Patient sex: M
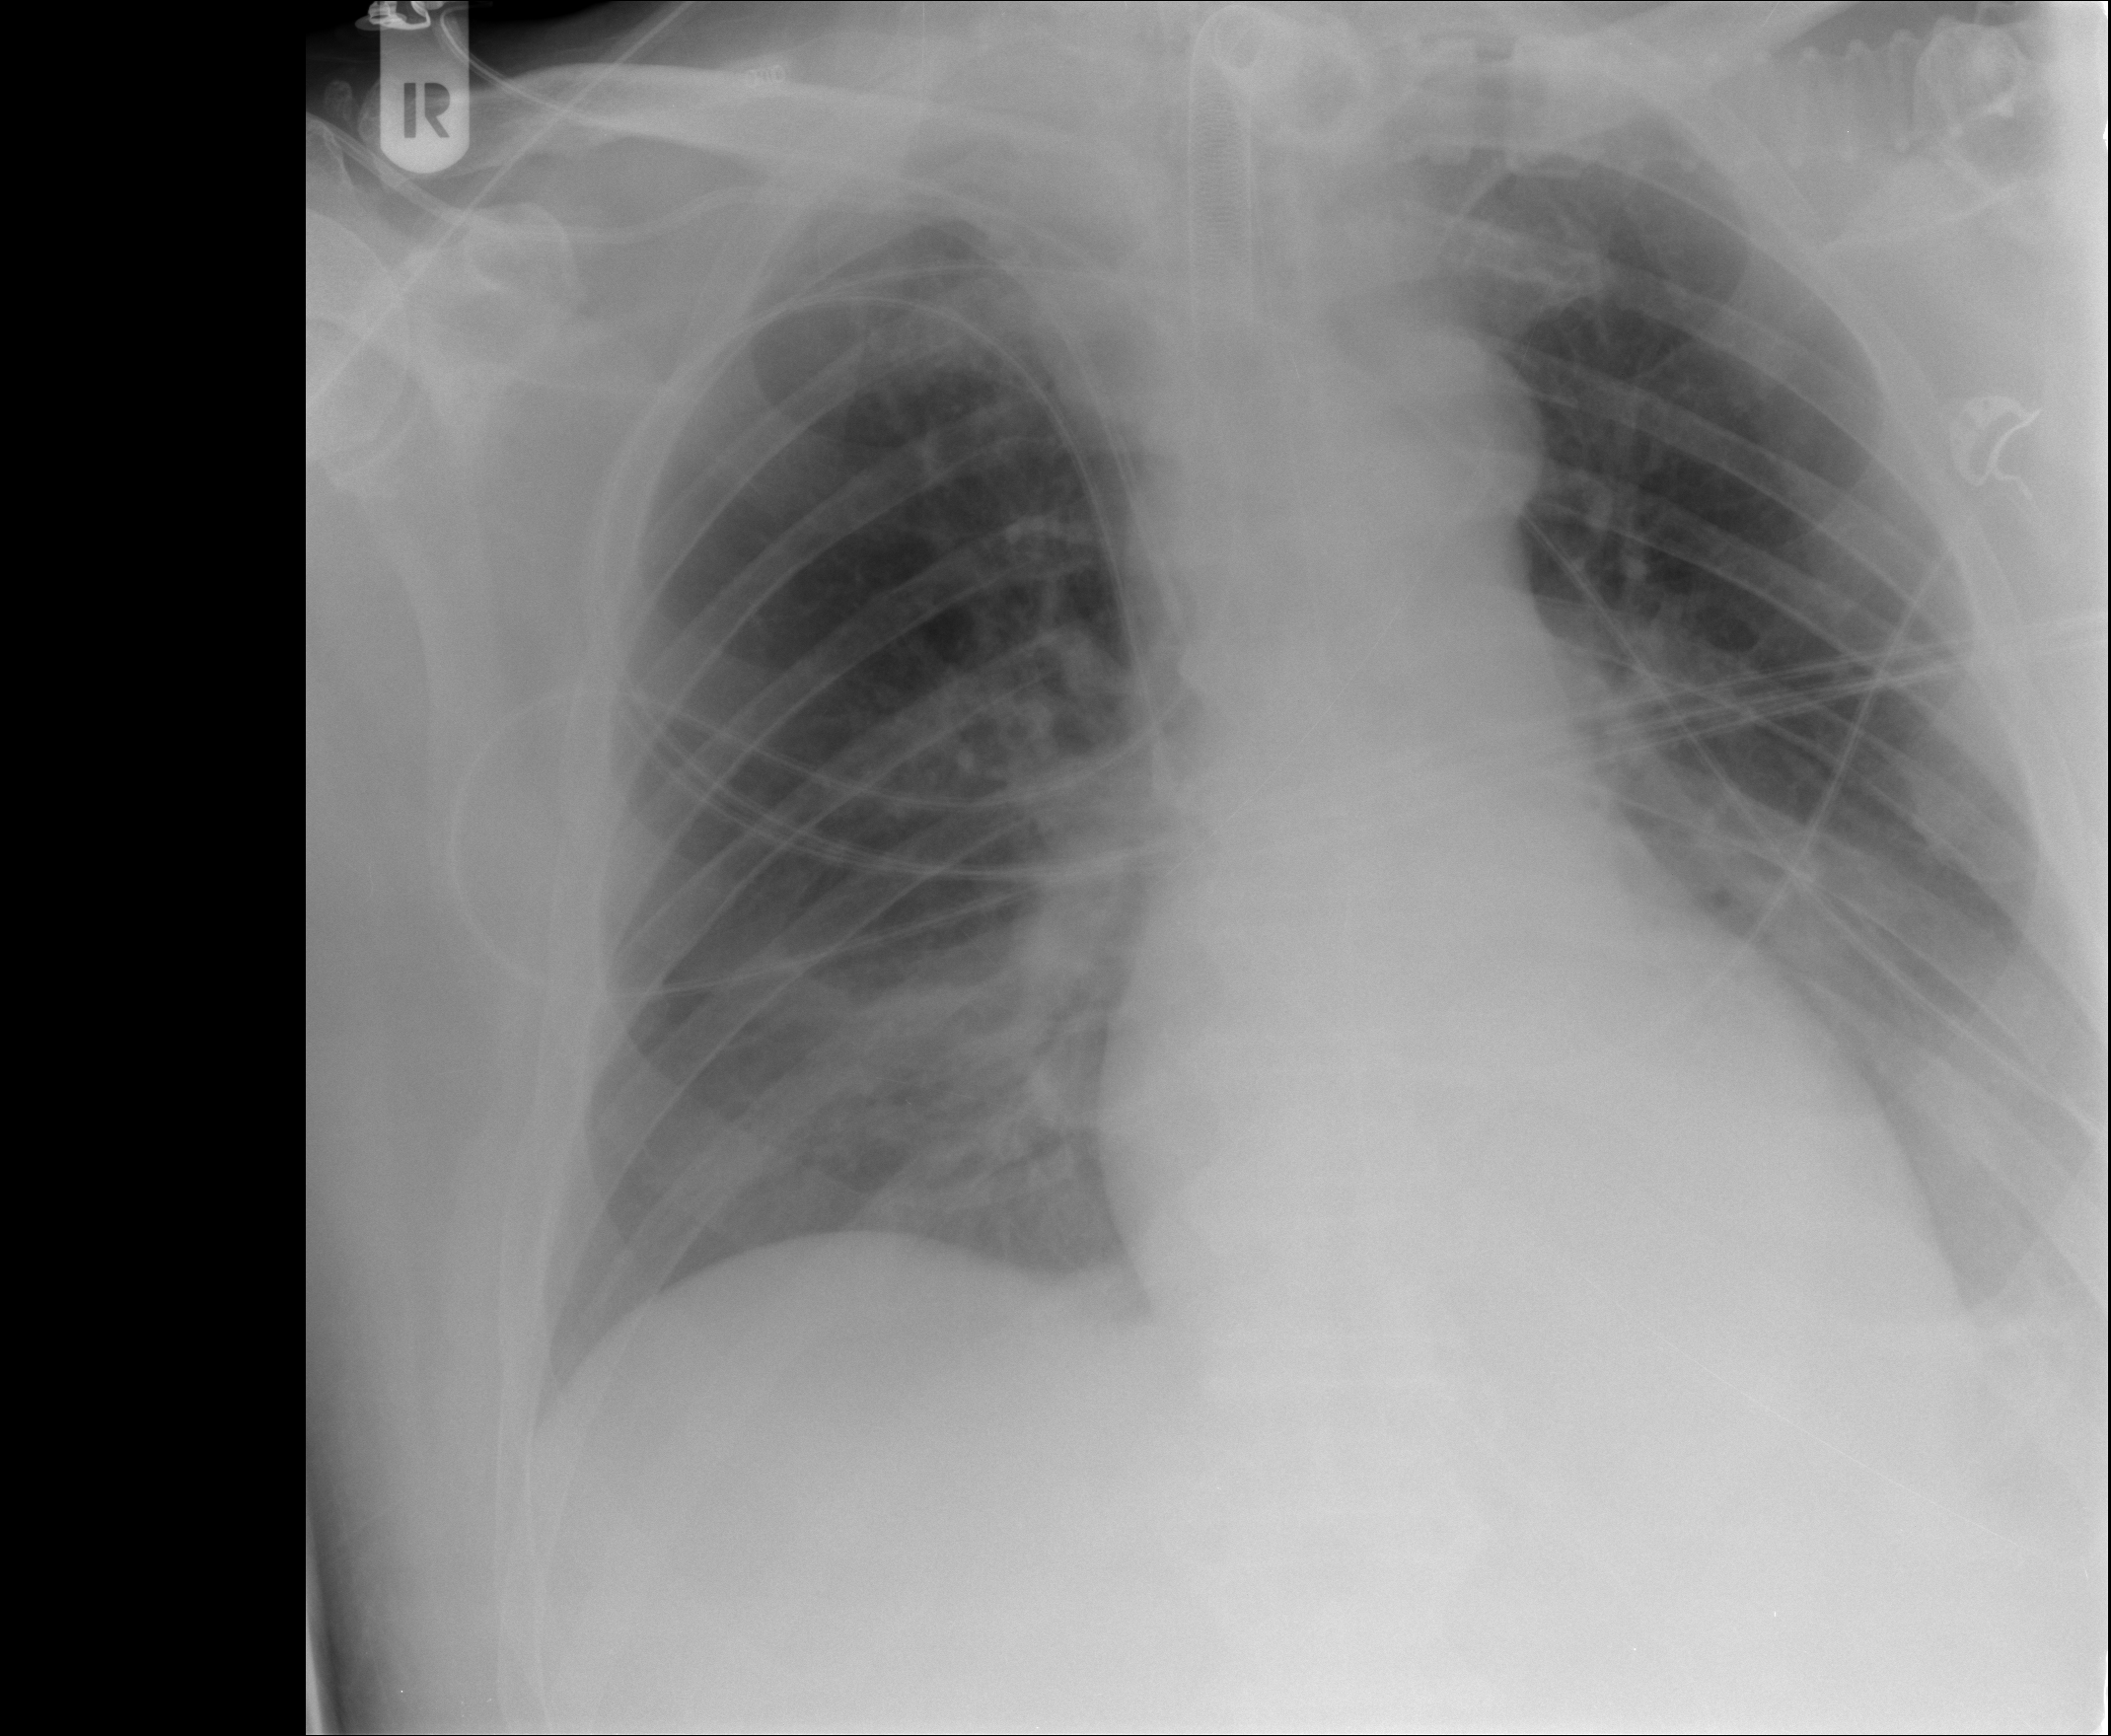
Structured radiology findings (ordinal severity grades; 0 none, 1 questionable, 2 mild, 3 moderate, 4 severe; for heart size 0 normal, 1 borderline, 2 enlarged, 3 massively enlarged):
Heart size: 0
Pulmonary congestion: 2
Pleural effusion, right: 1
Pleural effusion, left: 2
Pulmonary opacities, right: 2
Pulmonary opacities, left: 0
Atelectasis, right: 2
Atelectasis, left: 2